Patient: sex M, age 44
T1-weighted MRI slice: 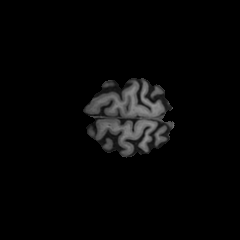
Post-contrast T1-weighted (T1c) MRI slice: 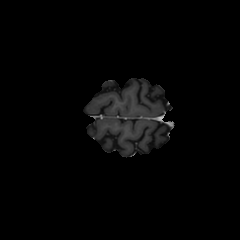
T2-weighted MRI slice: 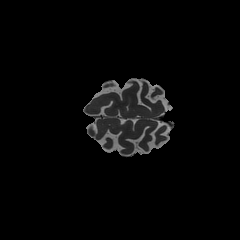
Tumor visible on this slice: no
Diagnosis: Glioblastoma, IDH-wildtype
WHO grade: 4